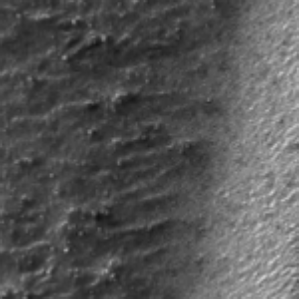
Label: frost